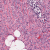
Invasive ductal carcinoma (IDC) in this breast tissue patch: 1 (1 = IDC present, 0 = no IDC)